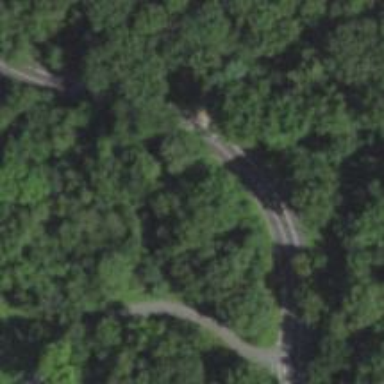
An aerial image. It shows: Asphalt service road with cycle track.